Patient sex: F
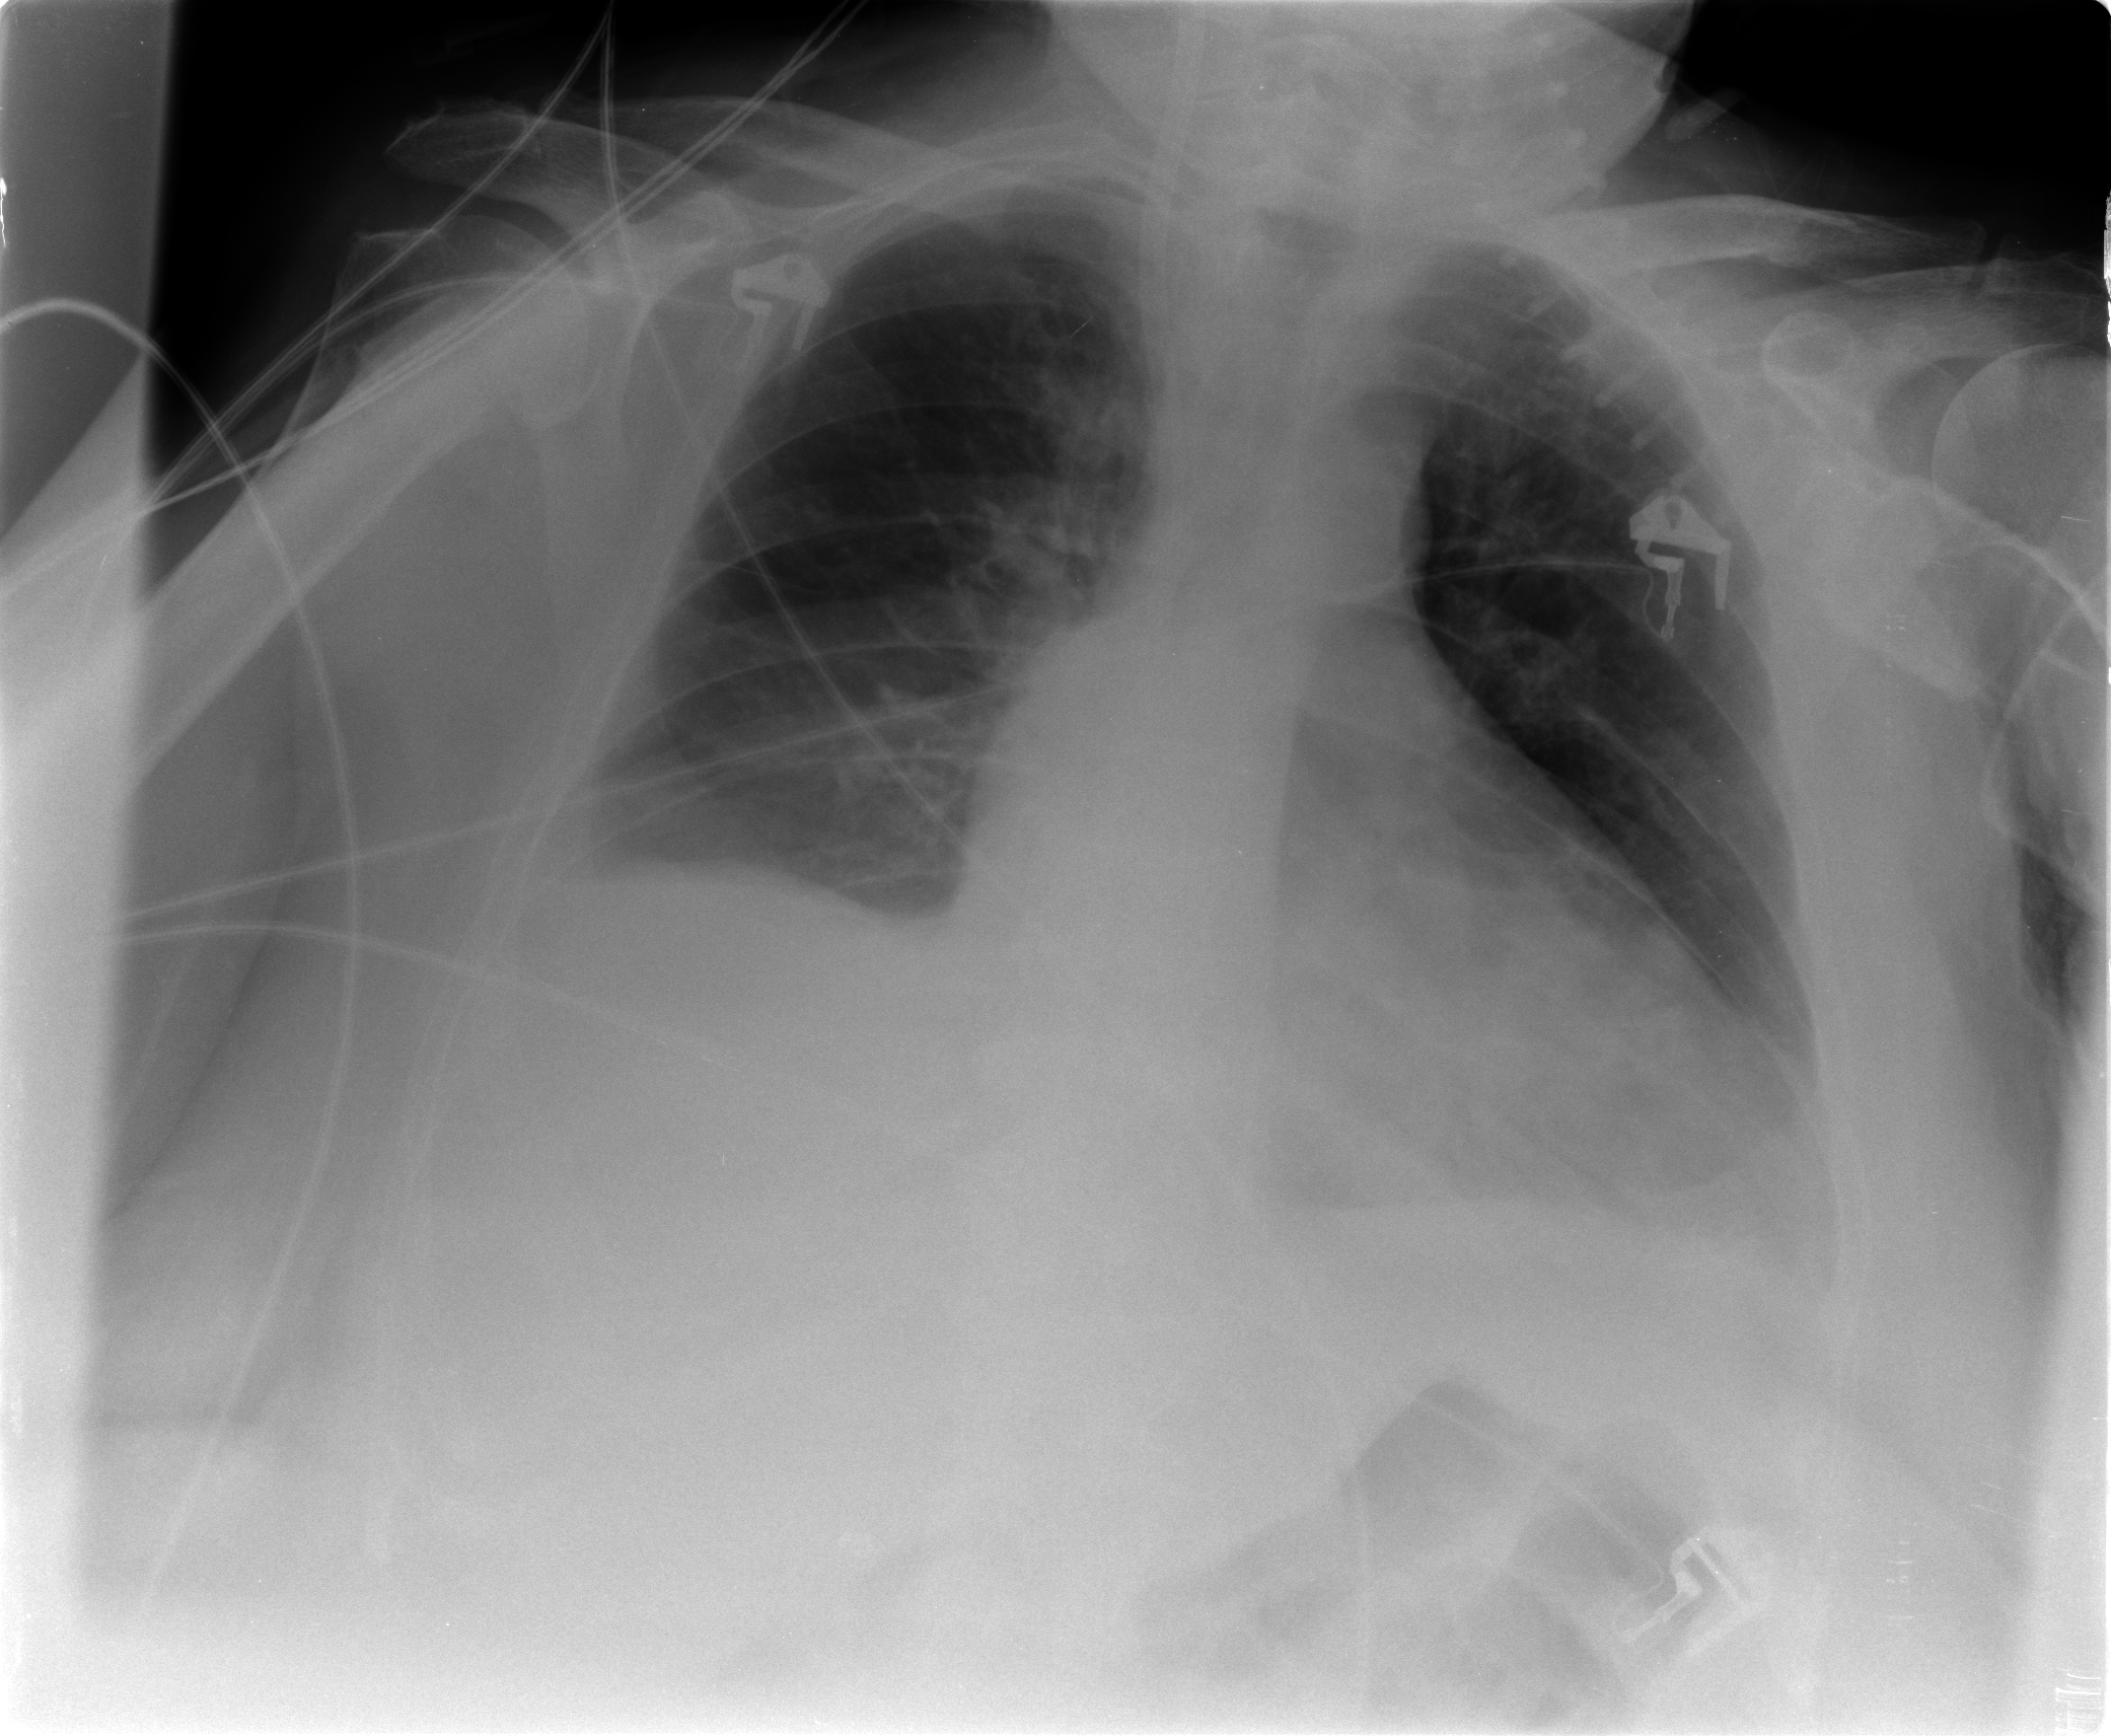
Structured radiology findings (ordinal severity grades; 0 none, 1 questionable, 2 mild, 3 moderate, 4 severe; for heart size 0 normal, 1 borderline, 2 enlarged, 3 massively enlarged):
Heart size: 2
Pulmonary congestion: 2
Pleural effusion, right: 2
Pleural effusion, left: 2
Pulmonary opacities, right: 0
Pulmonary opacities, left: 0
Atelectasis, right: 2
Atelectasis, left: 2